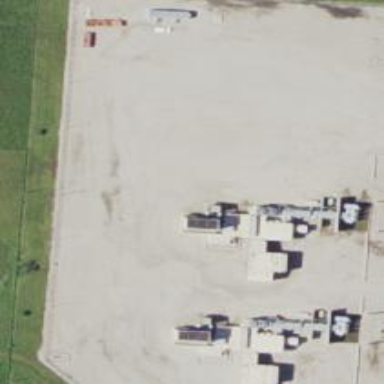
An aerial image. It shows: Gas turbine generator powered by gas.